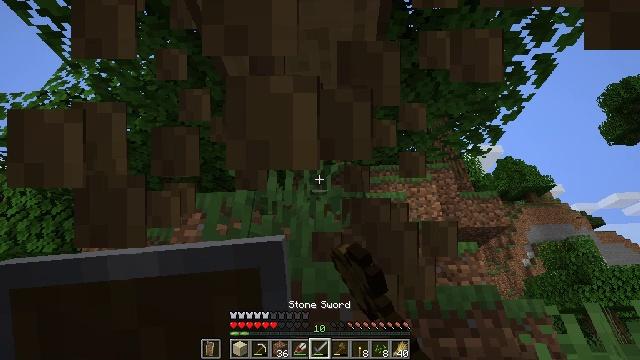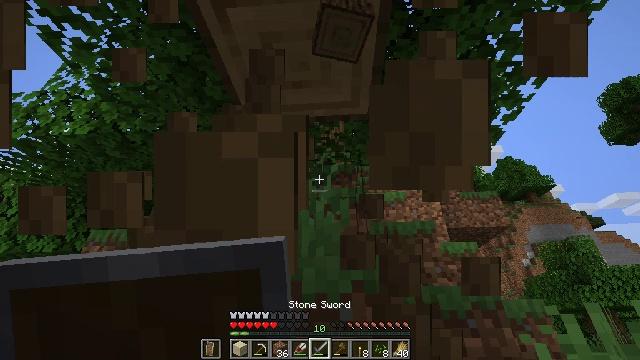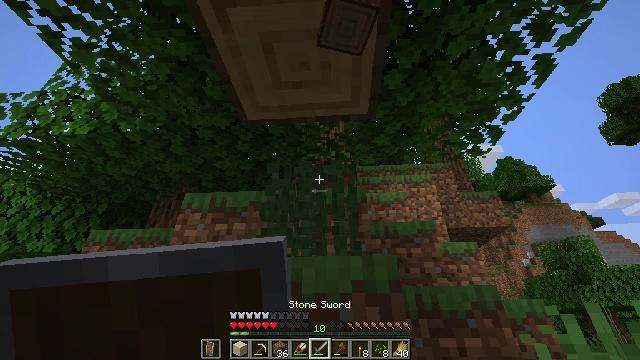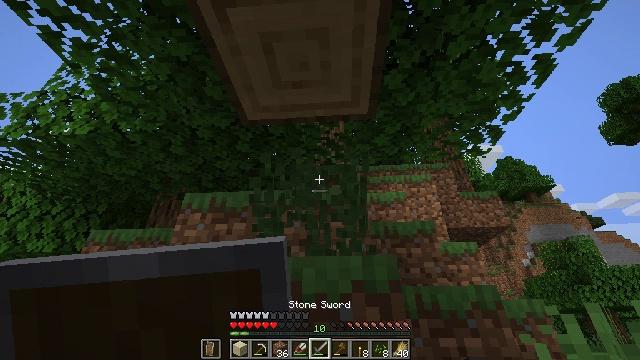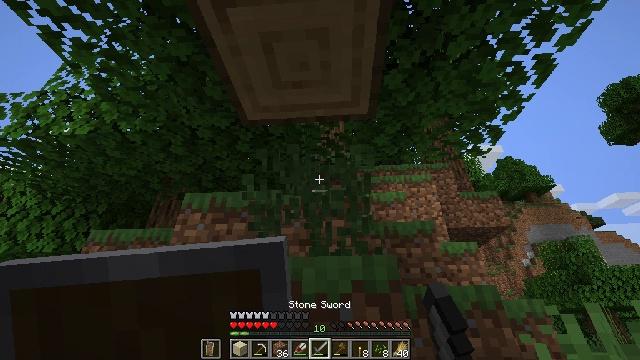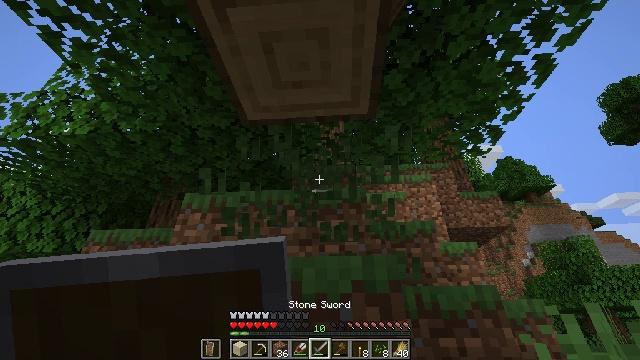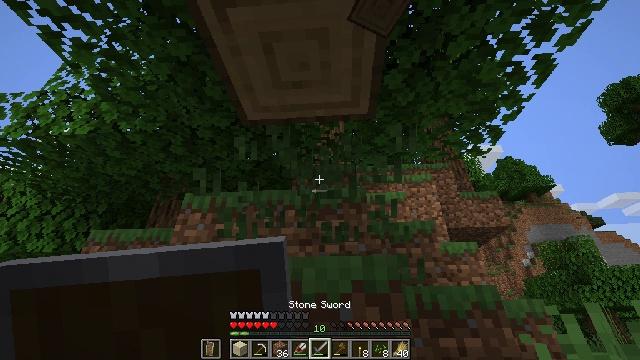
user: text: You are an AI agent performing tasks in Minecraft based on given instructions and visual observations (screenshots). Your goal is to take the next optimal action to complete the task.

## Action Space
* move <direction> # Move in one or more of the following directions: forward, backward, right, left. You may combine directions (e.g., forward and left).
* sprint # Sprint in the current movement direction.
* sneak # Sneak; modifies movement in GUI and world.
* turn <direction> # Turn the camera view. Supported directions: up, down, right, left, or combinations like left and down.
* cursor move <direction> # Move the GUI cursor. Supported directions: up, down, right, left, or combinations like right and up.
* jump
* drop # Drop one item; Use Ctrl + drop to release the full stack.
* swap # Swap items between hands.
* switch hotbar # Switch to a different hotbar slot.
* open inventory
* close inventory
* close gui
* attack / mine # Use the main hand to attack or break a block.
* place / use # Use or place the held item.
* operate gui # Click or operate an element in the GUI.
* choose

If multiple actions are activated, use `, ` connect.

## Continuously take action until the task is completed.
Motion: motion action
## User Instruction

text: Gather grass on the ground.
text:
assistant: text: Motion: attack / mine
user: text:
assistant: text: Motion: attack / mine
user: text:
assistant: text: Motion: attack / mine
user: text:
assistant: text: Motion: attack / mine
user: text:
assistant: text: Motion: attack / mine
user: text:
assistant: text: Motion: attack / mine
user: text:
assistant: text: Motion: attack / mine